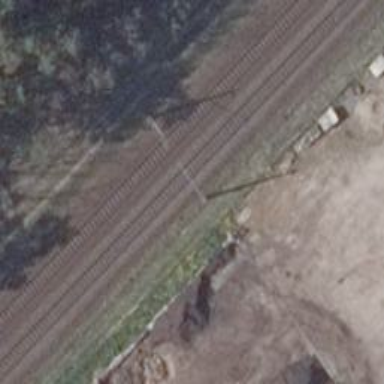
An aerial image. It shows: Milestone along the railway track with catenary mast.